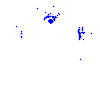
Particle: kaon